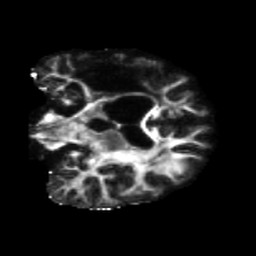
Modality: FA
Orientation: coronal
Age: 46
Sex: male
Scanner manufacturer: siemens
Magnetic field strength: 3 T
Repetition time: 5.47 s
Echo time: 0.0854 s